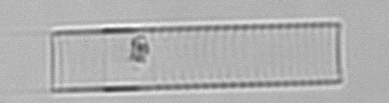
Label: Dactyliosolen_blavyanus